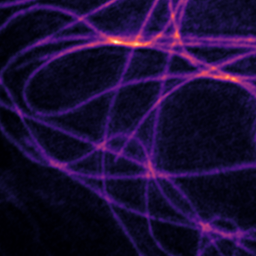
Label: Super-resolution Microtubules image